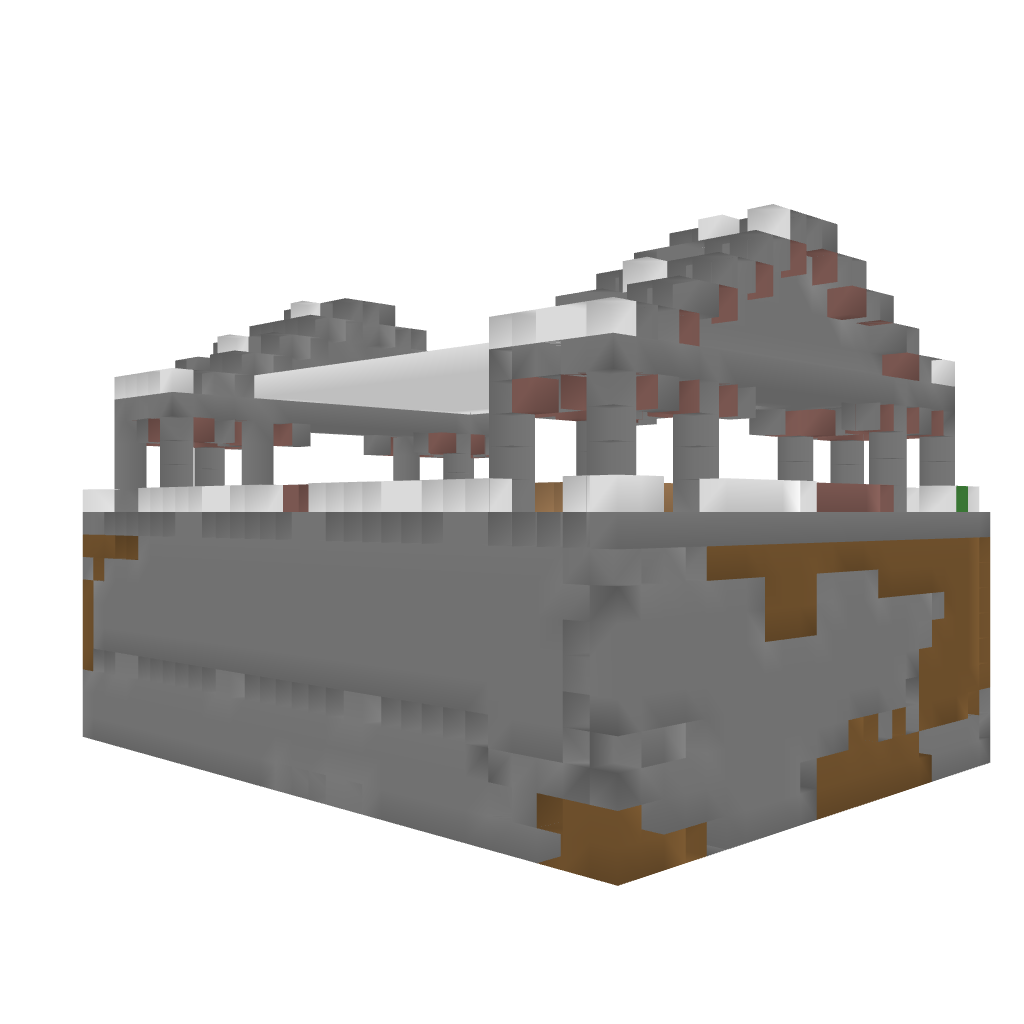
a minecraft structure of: Roman Baths good quality a lot of earth